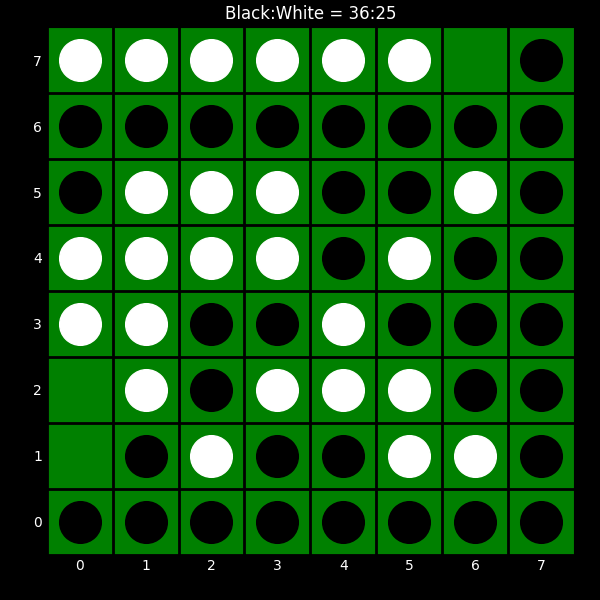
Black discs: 36
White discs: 25